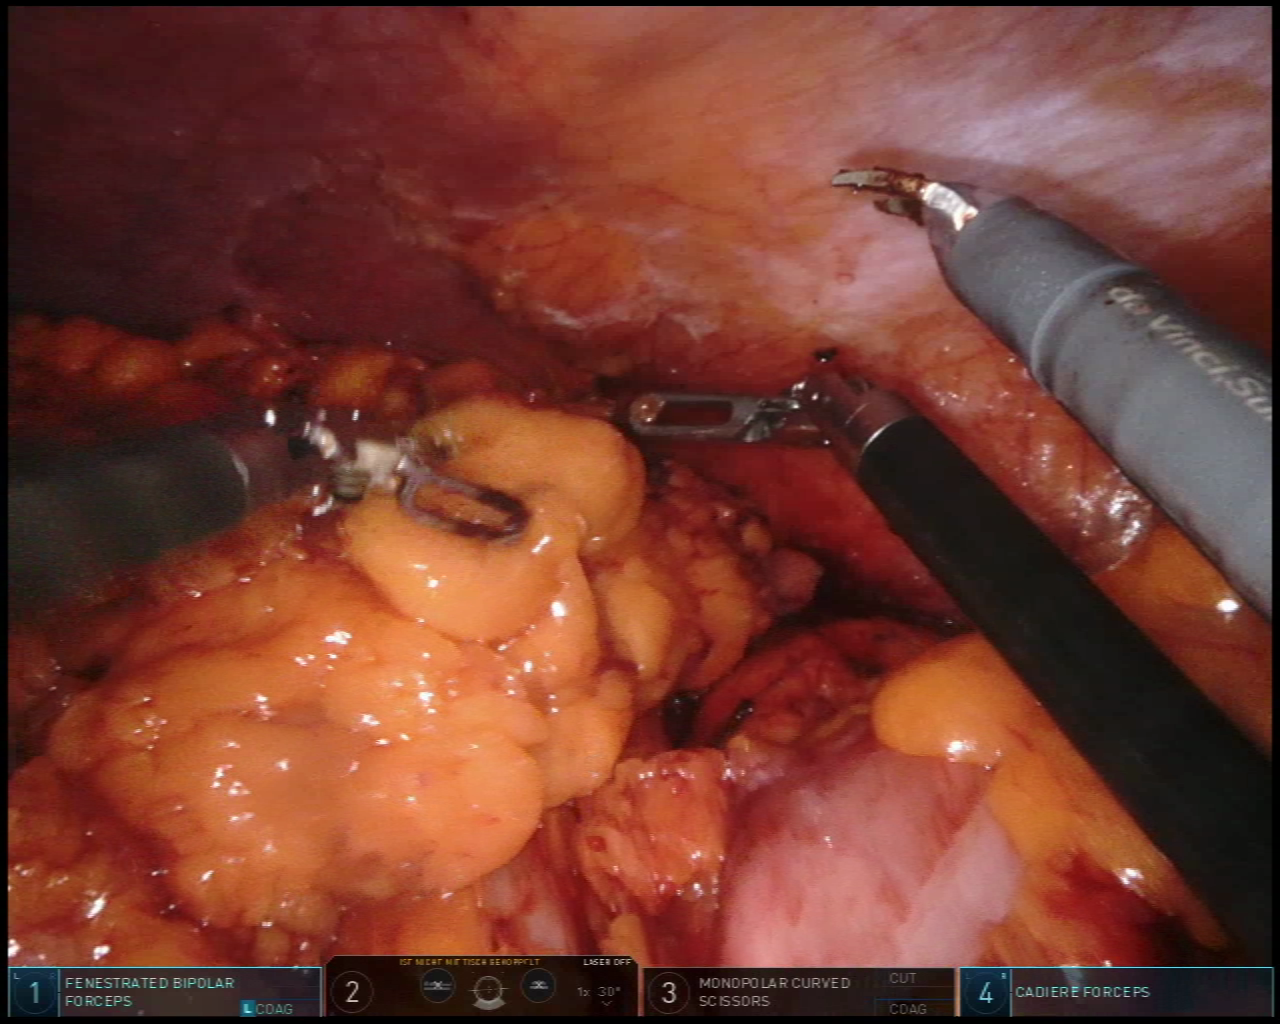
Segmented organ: abdominal_wall
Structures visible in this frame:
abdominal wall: yes
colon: yes
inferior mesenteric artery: no
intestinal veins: no
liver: no
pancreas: no
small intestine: no
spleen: no
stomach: no
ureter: no
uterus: no
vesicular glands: no